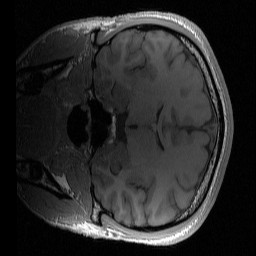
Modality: T1w
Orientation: coronal
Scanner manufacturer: siemens
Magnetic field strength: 3 T
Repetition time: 2 s
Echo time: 0.0022 s